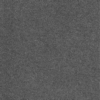
Label: dusty